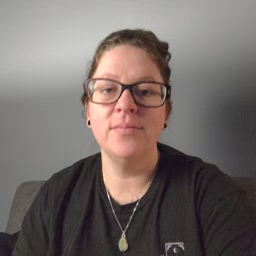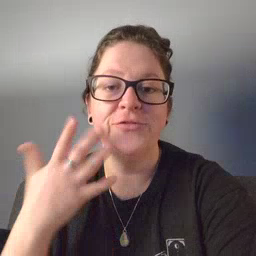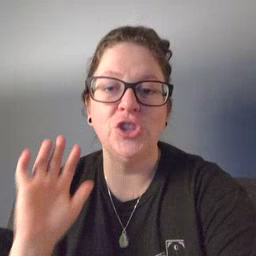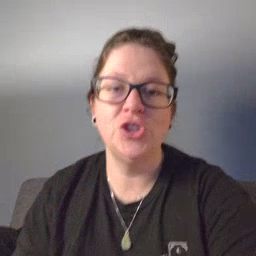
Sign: finish